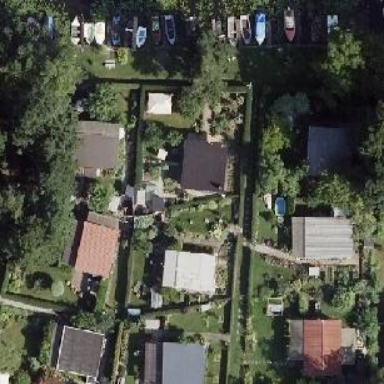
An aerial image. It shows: Plot within allotments.